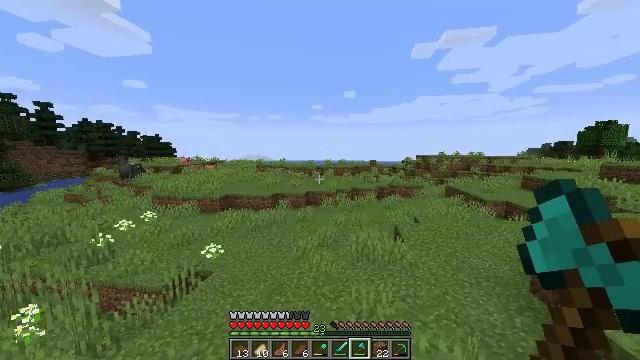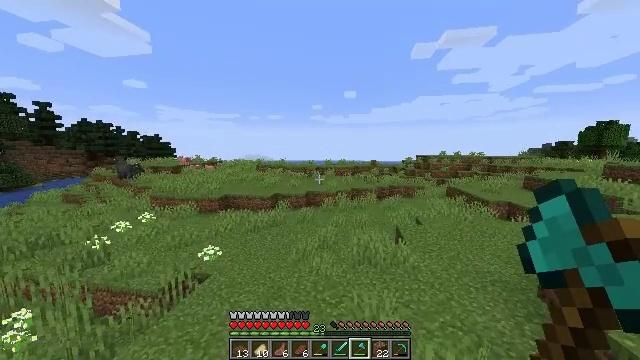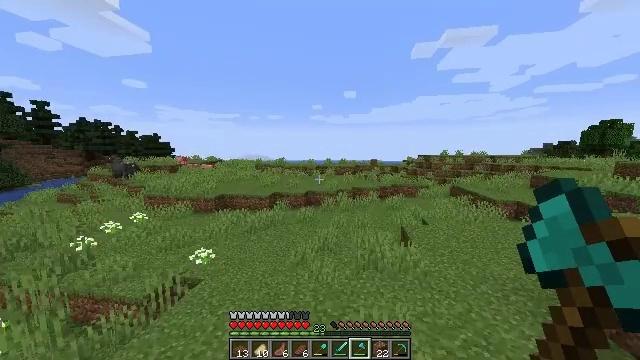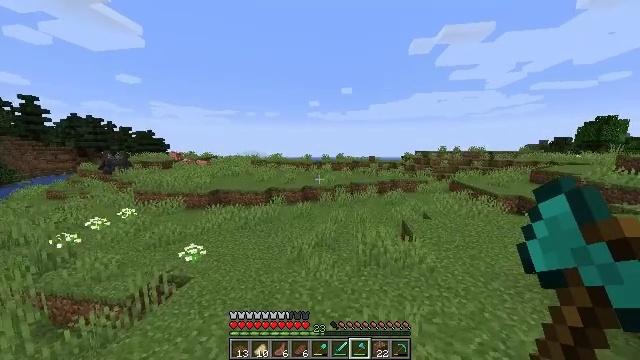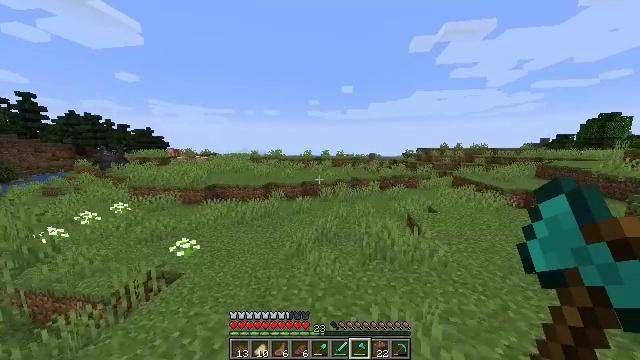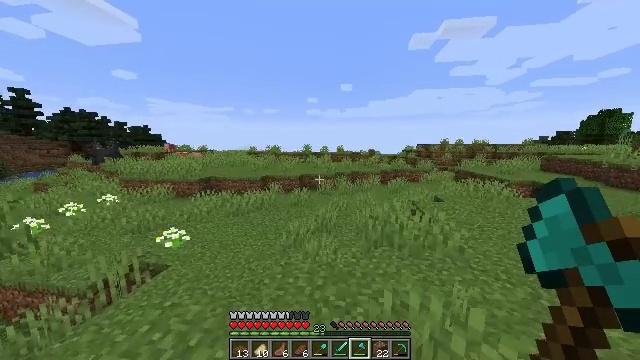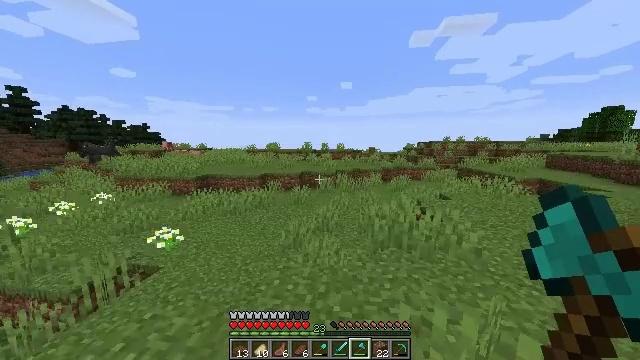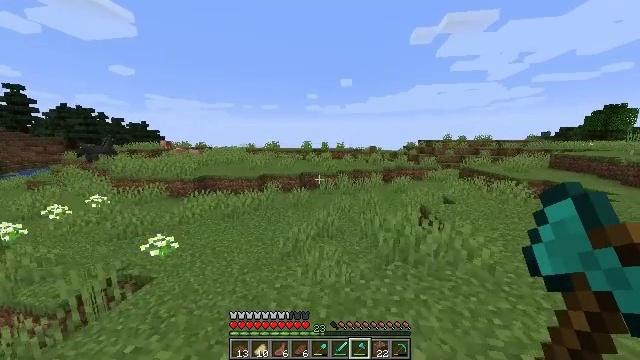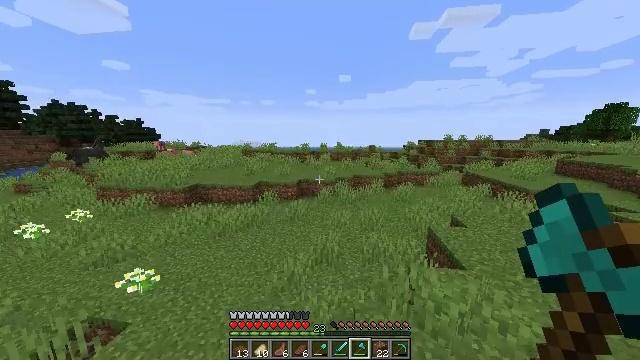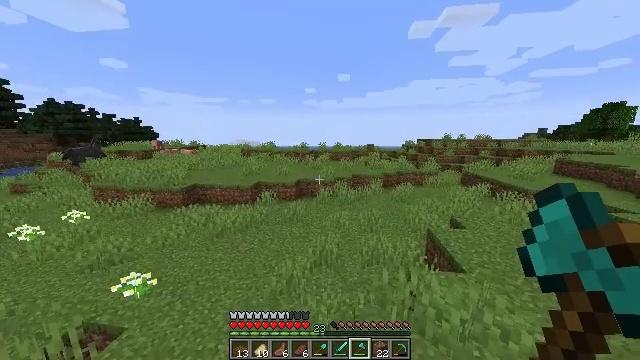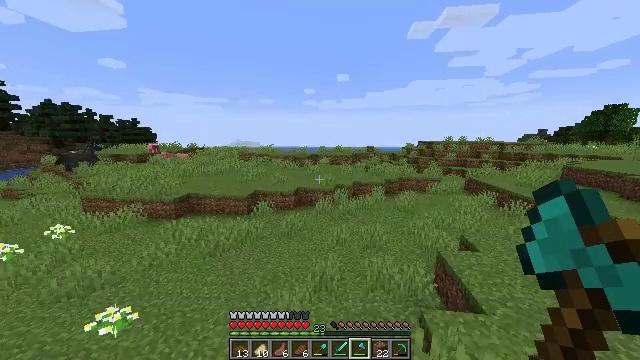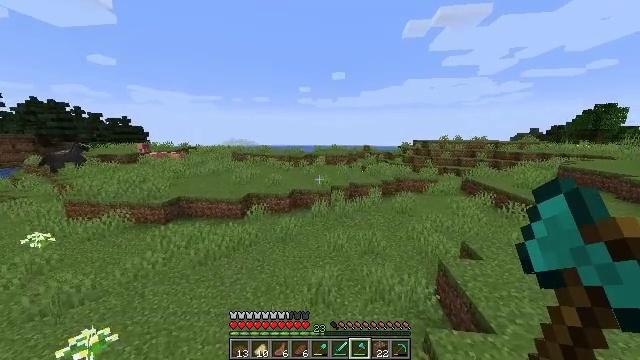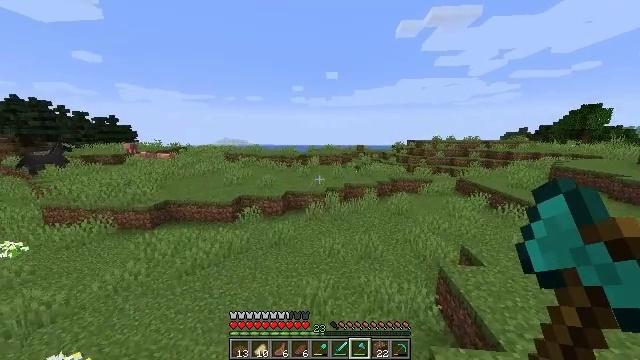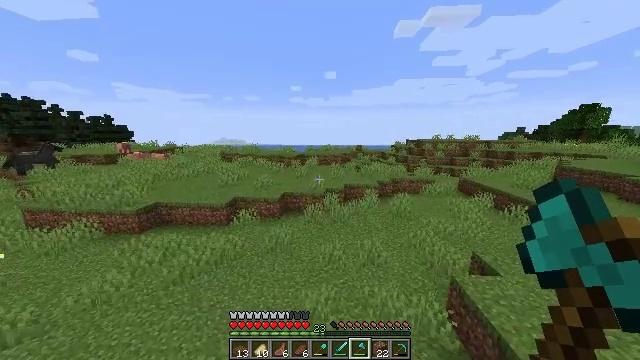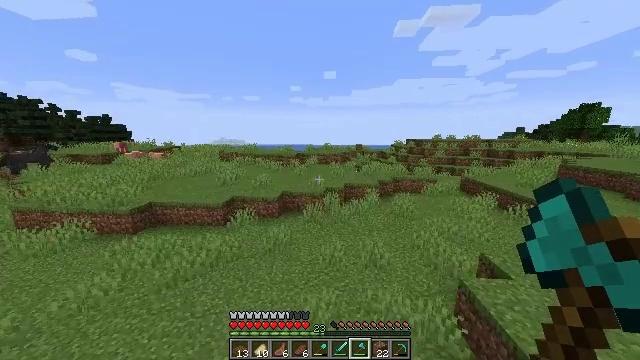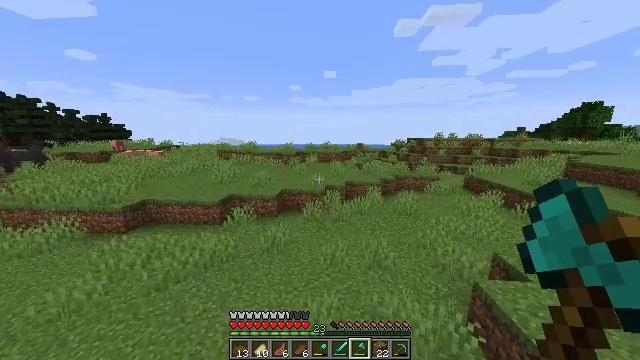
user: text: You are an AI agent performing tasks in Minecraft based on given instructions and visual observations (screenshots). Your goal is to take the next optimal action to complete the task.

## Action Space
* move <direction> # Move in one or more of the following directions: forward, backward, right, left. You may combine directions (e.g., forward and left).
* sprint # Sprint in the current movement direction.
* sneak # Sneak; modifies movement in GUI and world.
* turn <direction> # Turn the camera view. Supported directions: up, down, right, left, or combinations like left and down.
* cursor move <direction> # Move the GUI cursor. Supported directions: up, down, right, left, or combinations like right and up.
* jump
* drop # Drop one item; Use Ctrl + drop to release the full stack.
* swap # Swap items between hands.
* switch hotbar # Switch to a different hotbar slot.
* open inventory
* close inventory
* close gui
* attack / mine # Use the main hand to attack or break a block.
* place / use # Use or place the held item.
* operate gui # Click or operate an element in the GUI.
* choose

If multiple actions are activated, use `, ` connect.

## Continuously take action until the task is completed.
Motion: motion action
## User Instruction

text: Collect kelp plant from the sea.
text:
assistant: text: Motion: move forward, jump
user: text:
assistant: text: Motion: move forward, jump
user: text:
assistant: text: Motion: move forward, jump
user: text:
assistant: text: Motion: move forward, jump
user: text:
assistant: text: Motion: move forward, jump
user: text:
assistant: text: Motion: move forward, jump
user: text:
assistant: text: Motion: move forward, sprint, jump
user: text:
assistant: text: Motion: move forward, sprint, turn down, jump
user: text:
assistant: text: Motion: move forward, sprint, jump
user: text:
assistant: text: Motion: move forward, sprint, jump
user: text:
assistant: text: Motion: move forward, turn right, jump
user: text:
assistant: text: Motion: move forward, turn right, jump
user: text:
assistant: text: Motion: move forward, jump
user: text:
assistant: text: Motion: move forward, jump
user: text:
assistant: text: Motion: move forward, jump
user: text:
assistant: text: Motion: move forward, jump
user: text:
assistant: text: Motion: move forward, jump
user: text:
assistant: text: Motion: move forward, jump
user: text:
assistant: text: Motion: move forward, sprint, jump
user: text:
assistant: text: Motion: move forward, sprint, jump
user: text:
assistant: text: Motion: move forward, sprint, jump
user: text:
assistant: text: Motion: move forward, sprint, jump
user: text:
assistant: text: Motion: move forward, jump
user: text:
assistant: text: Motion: move forward, jump
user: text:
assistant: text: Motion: move forward, jump
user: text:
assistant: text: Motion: move forward, jump
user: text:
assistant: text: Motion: move forward, jump
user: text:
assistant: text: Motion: move forward, jump
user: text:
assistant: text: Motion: move forward, jump
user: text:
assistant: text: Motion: move forward, jump